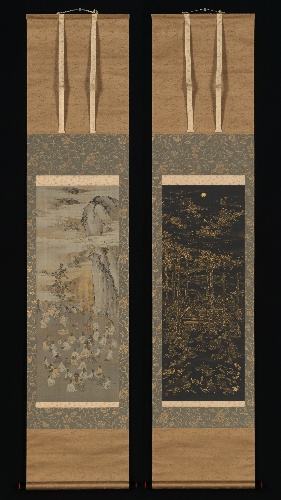
Artist: Kōno Bairei 幸野楳嶺
Artist bio: Japanese, 1844–1895
Date: late 19th century
Object type: Pair of hanging scrolls
Classification: Paintings
Medium: Pair of hanging scrolls; ink, color, and gold on silk
Culture: Japan
Period: Meiji period (1868–1912)
Dimensions: Image (a): 27 15/16 × 10 5/8 in. (71 × 27 cm)
Overall with mounting (a): 61 × 13 3/16 in. (155 × 33.5 cm)
Overall with knobs (a): 61 × 15 1/8 in. (155 × 38.4 cm)
Image (b): 27 7/8 × 10 11/16 in. (70.8 × 27.2 cm)
Overall with mounting (b): 60 7/8 × 13 1/8 in. (154.7 × 33.4 cm)
Overall with knobs (b): 60 7/8 × 15 1/8 in. (154.7 × 38.4 cm)
Department: Asian Art
Credit line: Mary Griggs Burke Collection, Gift of the Mary and Jackson Burke Foundation, 2015
Accession year: 2015
Repository: Metropolitan Museum of Art, New York, NY
Tags: Caves|Landscapes